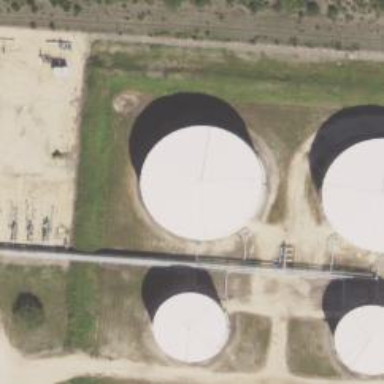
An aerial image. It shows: Storage tank created as man-made structure.